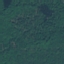
Label: Forest